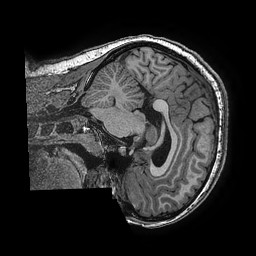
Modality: T1w
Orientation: sagittal
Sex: female
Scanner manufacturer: ge
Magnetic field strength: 3 T
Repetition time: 0.0077 s
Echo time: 0.003436 s